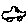
Label: car